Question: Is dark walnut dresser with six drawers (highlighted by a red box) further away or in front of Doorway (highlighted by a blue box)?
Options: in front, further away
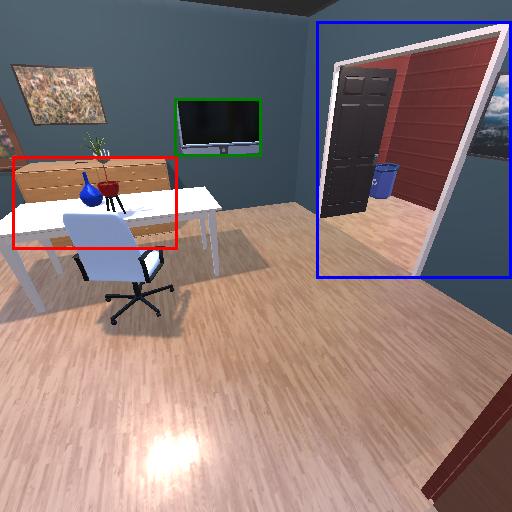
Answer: in front